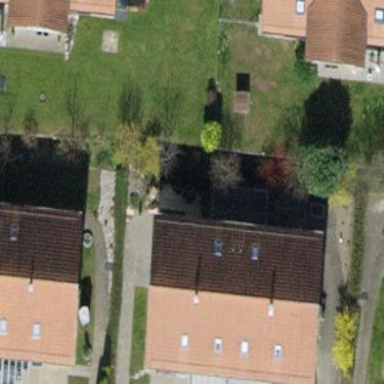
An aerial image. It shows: Semi-detached house with gabled roof.